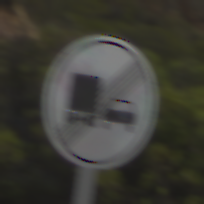
Verkehrszeichen: EndeUeberholverbotKraftfahrzeuge
Umgebung: Outdoor, RoadRail
Tageszeit: MorningAfternoon
Wetter: PartlyCloudy
Licht: Natural
Jahreszeit: NotSpecified
Kontrast: HighContrast